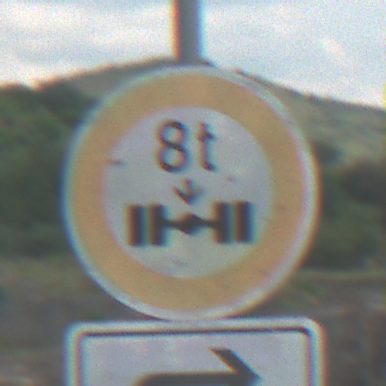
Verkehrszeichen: TatsaechlicheAchslast
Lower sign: RichtungsangabeDurchPfeile5
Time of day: MorningAfternoon
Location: Outdoor (Nature)
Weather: PartlyCloudy
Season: NotSpecified
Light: Natural